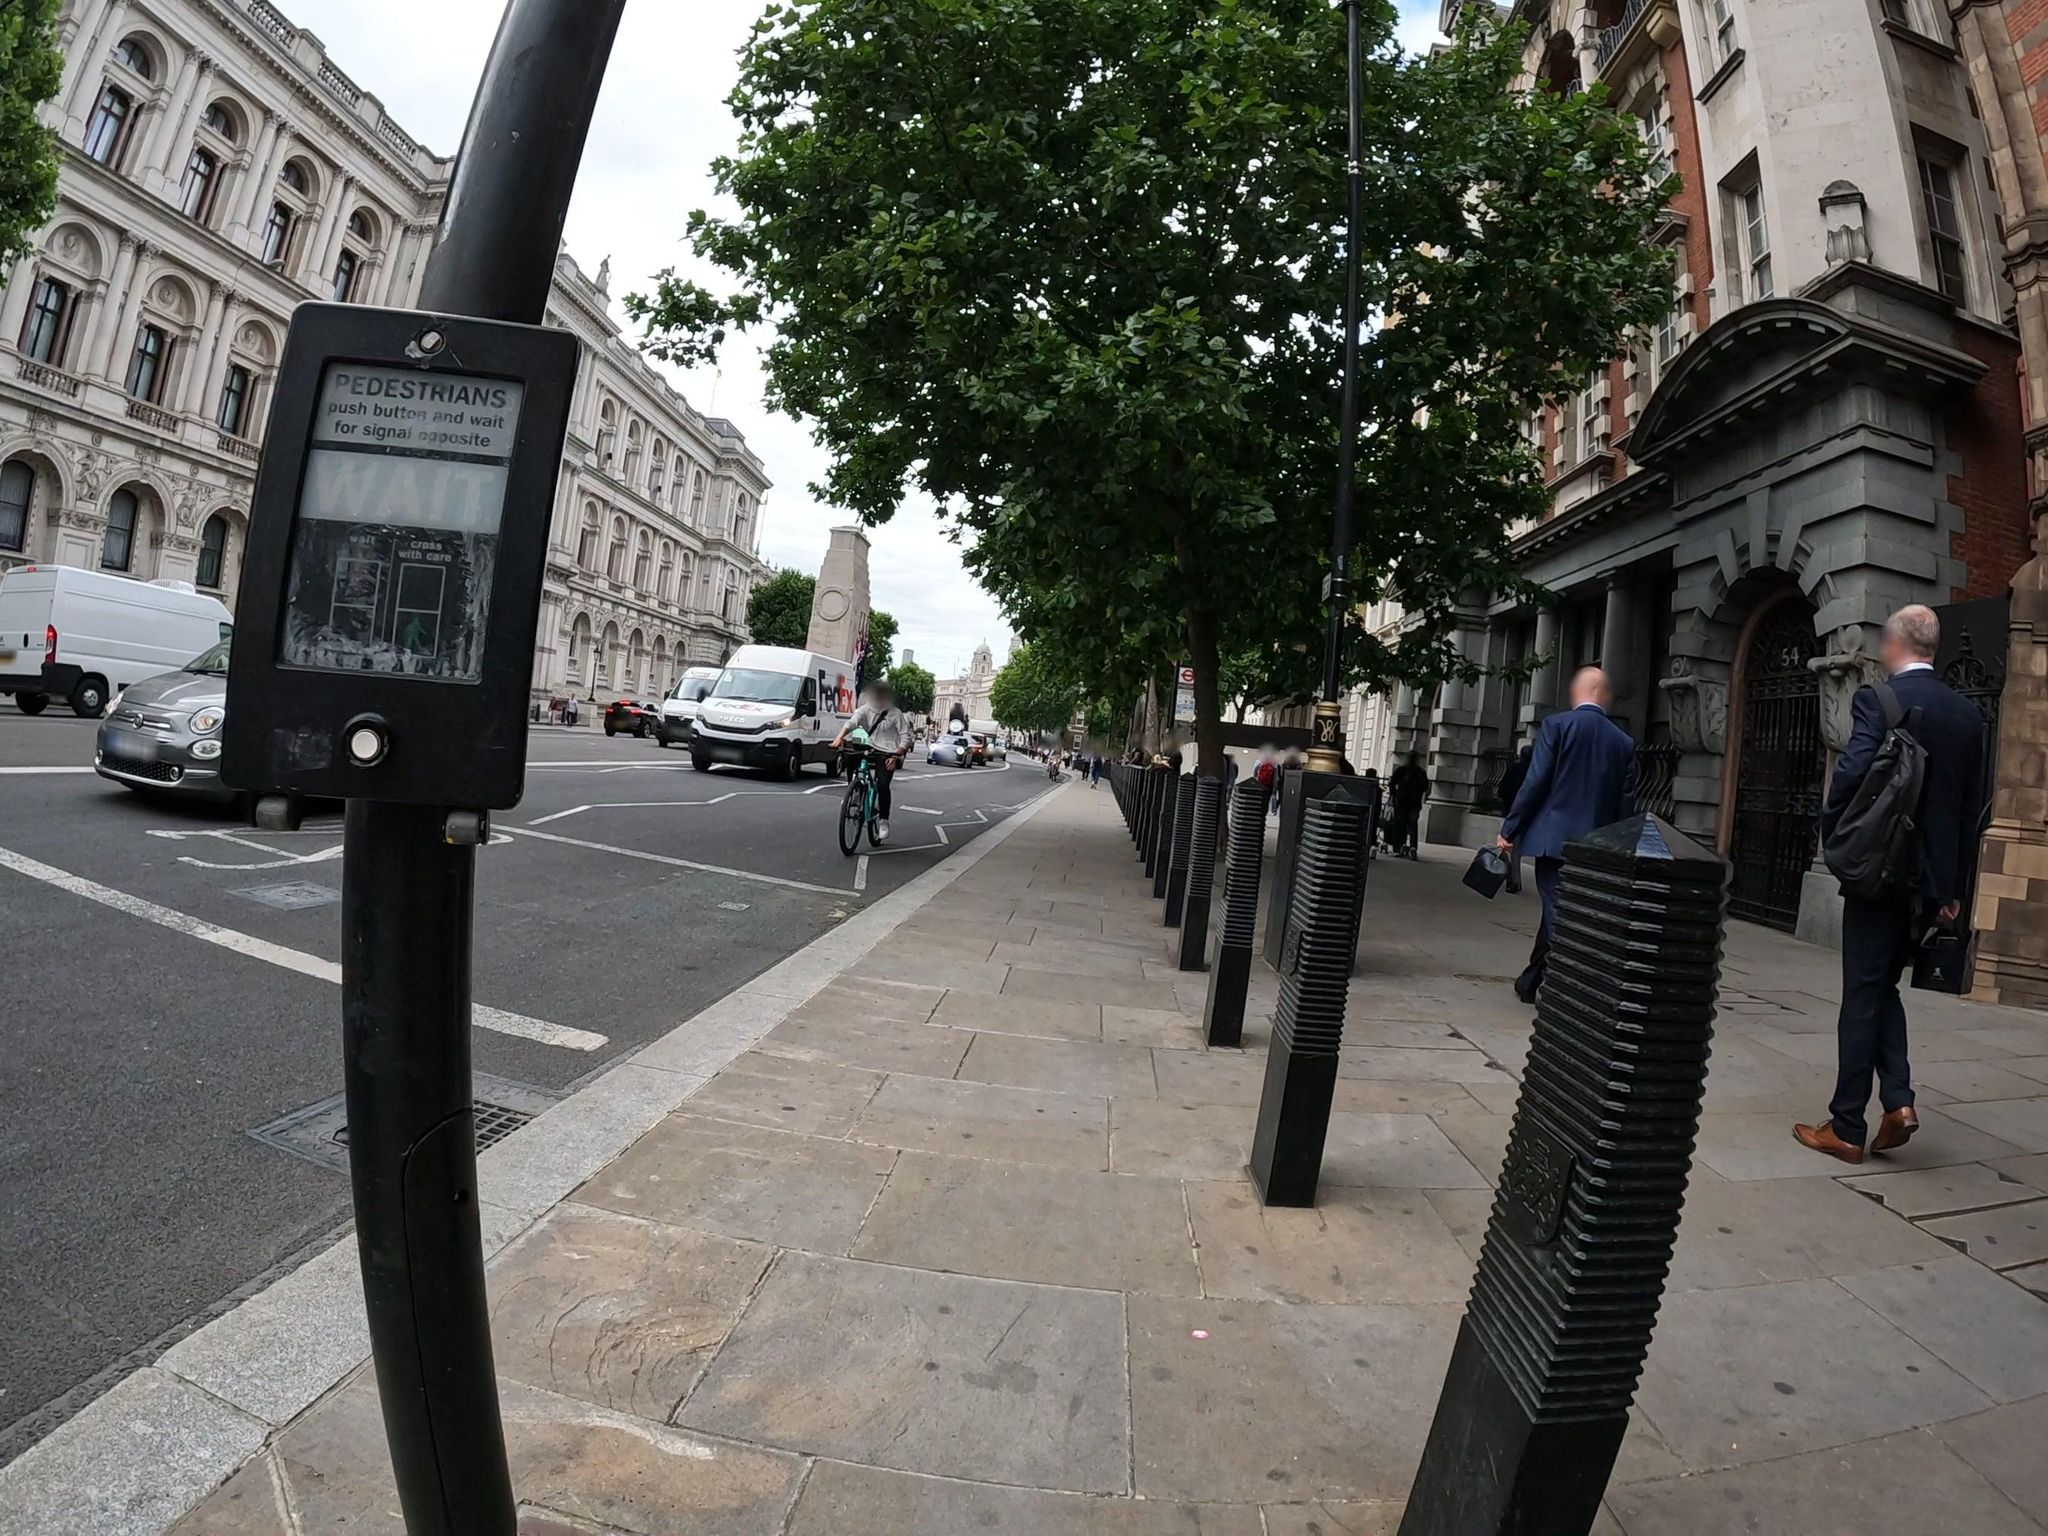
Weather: clear
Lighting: day
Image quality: good
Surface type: walking surface
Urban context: urban centre
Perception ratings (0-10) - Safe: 2.3, Lively: 8.05, Beautiful: 4.26, Boring: 6.27, Depressing: 1.77, Wealthy: 9.33